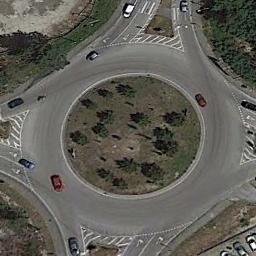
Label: roundabout